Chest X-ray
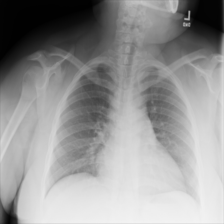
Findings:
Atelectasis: negative
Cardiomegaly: negative
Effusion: negative
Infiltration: negative
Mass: negative
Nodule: negative
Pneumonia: negative
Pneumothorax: negative
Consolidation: negative
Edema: negative
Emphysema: negative
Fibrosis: negative
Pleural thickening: negative
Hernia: negative